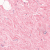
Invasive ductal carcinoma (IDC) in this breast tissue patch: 0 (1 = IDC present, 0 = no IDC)